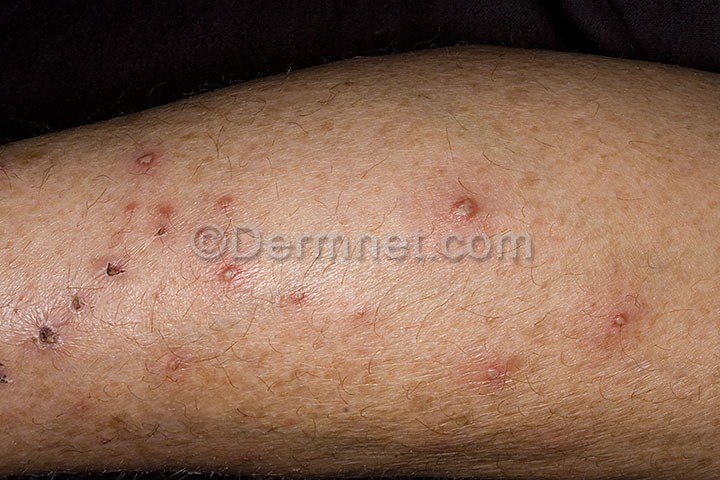
Disease: Cellulitis Impetigo and other Bacterial Infections